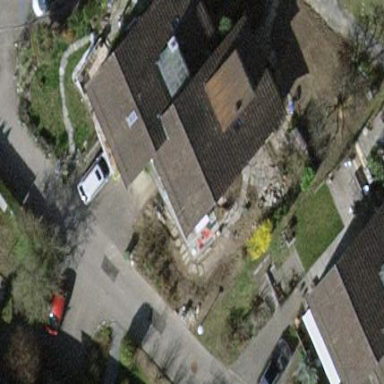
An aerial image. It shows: Building with pitched roof.